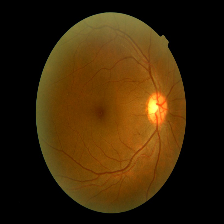
Diabetic retinopathy grade: Mild